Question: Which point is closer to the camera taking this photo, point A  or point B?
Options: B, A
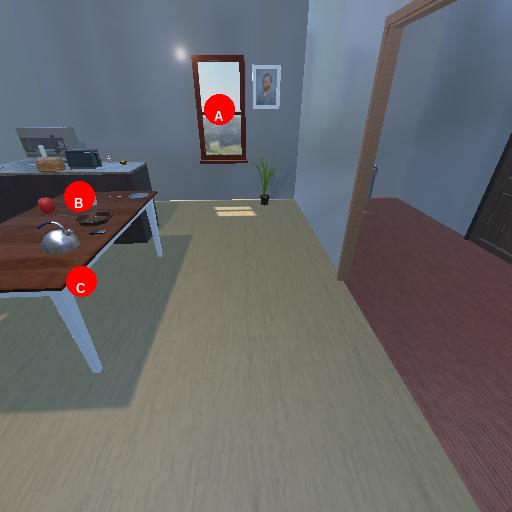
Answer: B